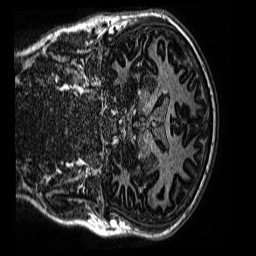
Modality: MP2RAGE
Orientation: coronal
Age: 12
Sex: male
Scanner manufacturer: siemens
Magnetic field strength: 3 T
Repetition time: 4 s
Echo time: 0.00299 s